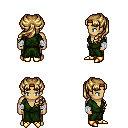
a pixel art fantasy rpg character, male body template, human, tanned skin, green robe, robe skirt, blonde princess hairstyle, white cloth bandages, gold boots, four views (front, back, left, right), 2x2 character sprite sheet, small pixel art, hard edges, no anti-aliasing